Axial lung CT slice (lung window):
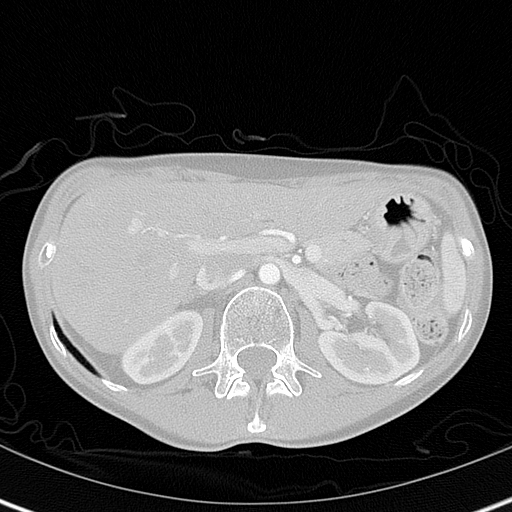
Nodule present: no